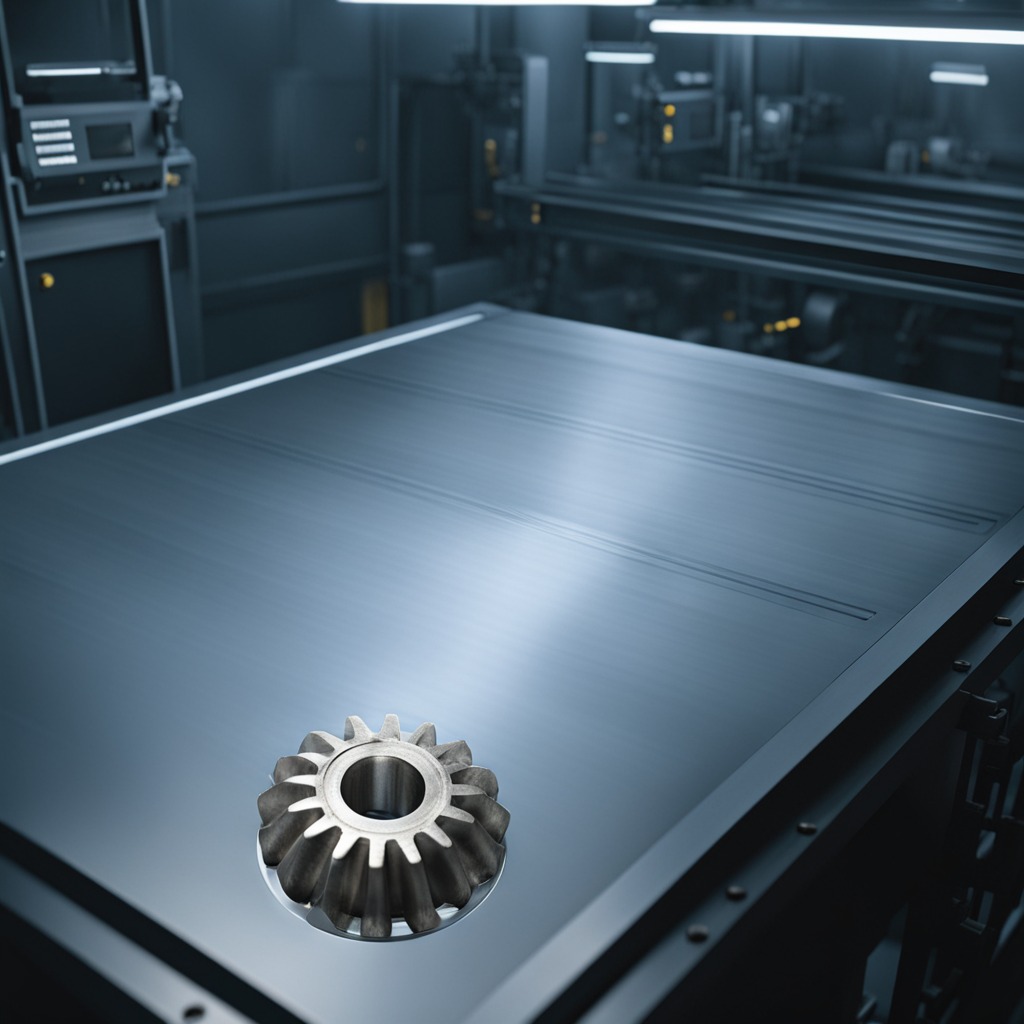
A steel gear with teeth is lying on a metal table in a machine shop under fluorescent lights.